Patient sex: M
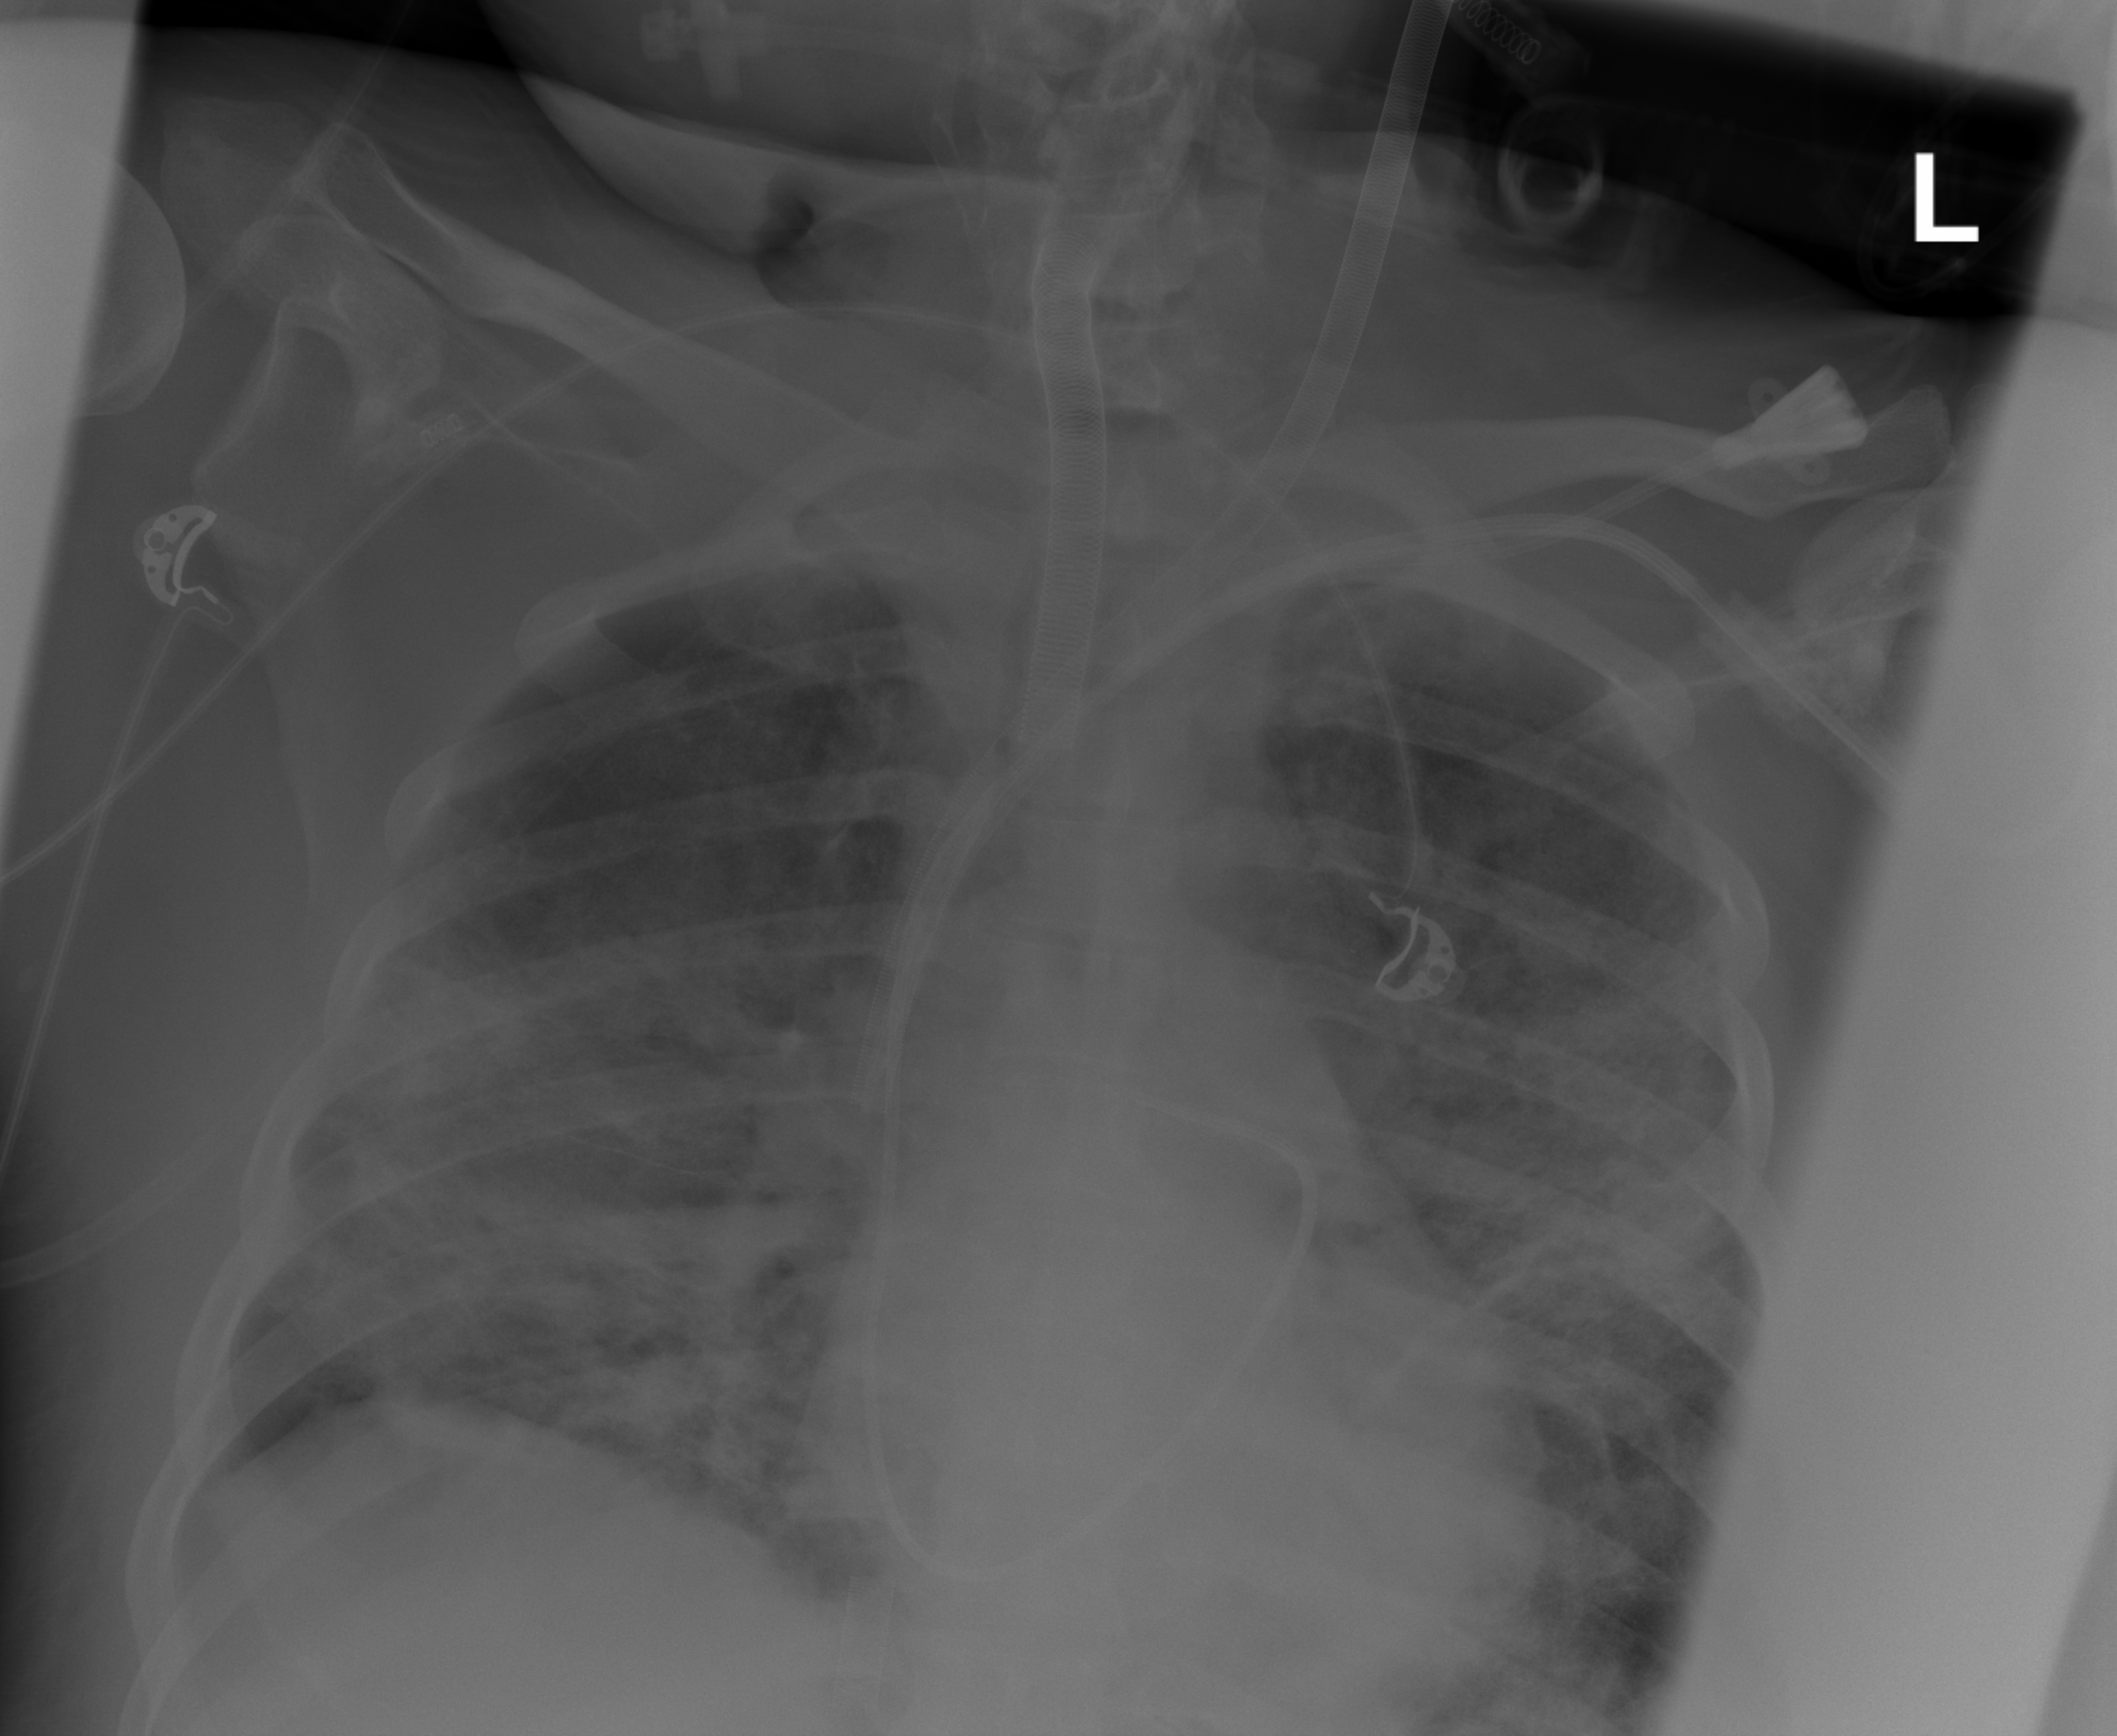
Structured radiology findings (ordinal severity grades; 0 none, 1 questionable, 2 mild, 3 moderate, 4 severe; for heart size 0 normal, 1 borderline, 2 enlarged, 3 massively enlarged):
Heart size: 0
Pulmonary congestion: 0
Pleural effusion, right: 0
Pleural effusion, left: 0
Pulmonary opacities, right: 4
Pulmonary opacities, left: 4
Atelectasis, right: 3
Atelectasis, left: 2